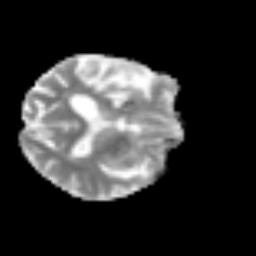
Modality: MD
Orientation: axial
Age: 75
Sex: female
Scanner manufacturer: siemens
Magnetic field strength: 3 T
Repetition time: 3.2 s
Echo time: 0.081 s